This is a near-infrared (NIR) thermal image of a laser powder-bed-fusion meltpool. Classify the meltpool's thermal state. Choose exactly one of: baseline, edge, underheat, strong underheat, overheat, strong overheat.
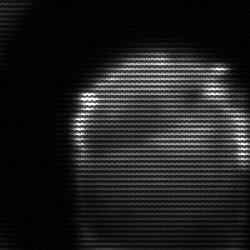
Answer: edge